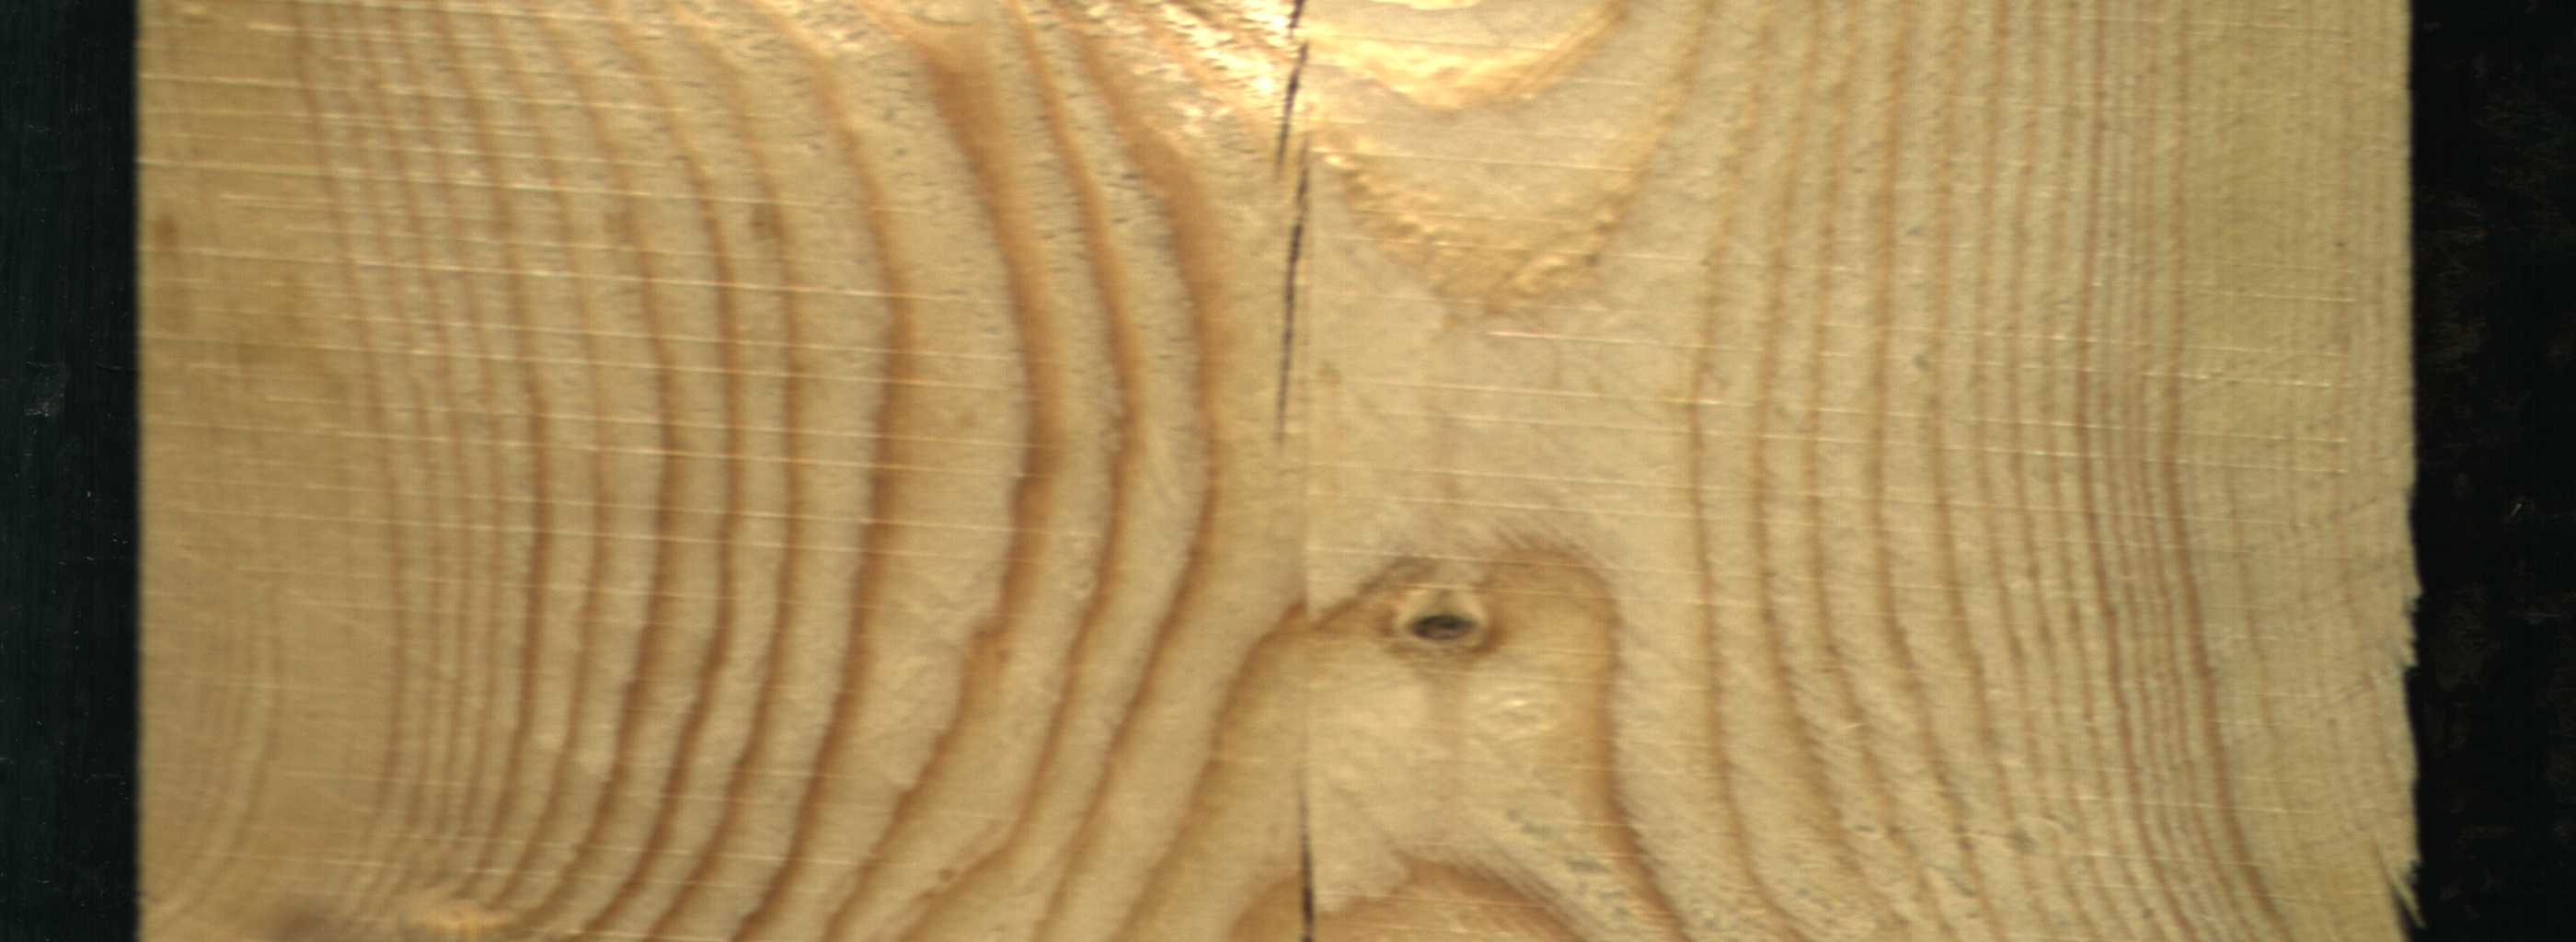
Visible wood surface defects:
Crack
Crack
Crack
Dead_Knot